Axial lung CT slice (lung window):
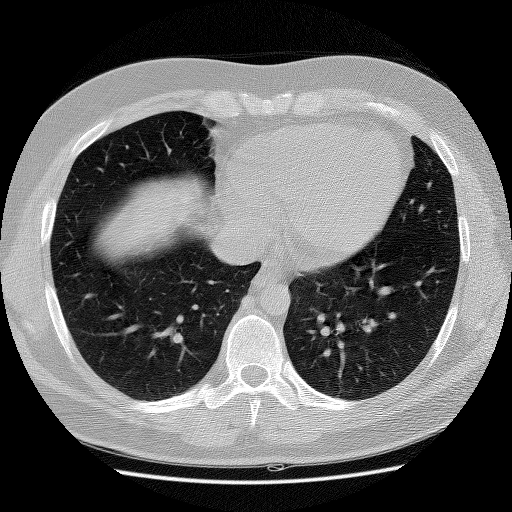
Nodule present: no